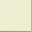
Piece: xx